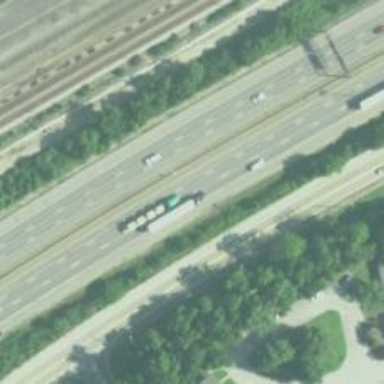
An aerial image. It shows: Motorway.